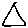
Label: triangle